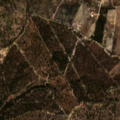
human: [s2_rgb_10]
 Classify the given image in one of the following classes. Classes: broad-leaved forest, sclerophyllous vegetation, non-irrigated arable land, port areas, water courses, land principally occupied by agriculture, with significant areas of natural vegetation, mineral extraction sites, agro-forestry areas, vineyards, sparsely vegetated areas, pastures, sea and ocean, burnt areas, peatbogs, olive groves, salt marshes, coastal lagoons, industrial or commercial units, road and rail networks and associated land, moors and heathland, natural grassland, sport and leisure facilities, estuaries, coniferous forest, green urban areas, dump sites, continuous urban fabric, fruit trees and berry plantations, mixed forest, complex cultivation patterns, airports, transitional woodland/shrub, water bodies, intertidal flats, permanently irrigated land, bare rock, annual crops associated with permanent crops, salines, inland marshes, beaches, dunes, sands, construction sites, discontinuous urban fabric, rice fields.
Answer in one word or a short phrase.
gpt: complex cultivation patterns, broad-leaved forest, mixed forest